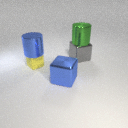
large gray metal cube behind small yellow rubber cube